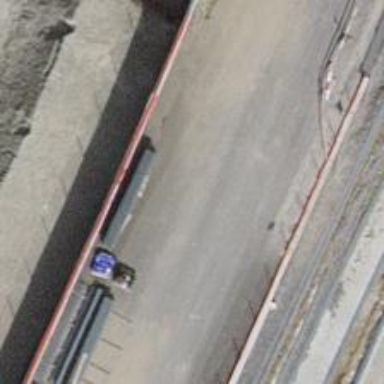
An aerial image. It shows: Retaining wall.